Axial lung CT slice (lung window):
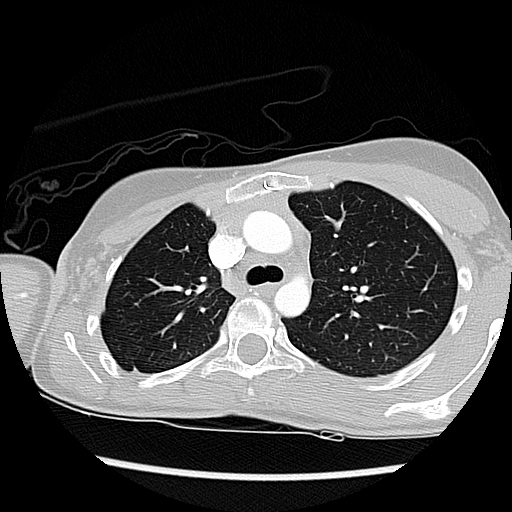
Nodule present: no